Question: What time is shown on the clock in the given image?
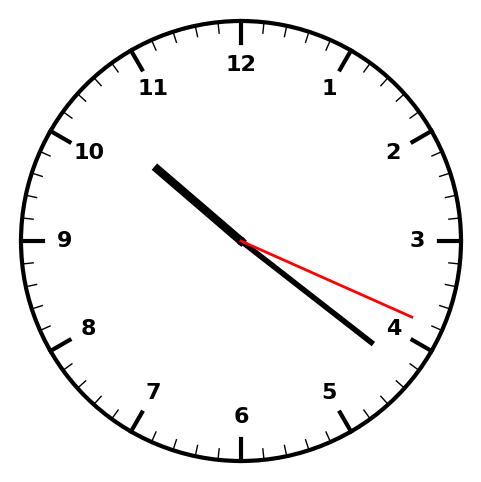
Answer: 10:21:19